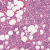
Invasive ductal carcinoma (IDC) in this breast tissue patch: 1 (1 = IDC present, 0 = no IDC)